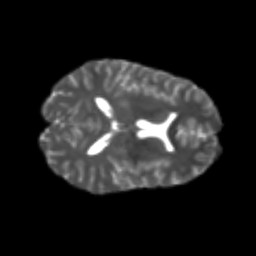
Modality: T2w
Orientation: axial
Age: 22
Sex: female
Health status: healthy
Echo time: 0.074 s